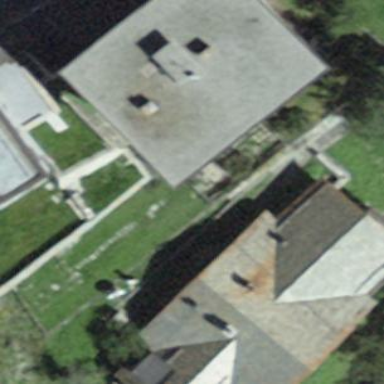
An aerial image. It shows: Part of building.